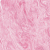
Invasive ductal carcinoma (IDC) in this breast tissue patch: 0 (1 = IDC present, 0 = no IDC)